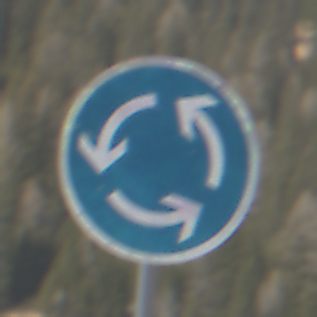
Verkehrszeichen: Kreisverkehr
Umgebung: Outdoor, Nature
Tageszeit: Midday
Wetter: PartlyCloudy
Licht: Natural
Jahreszeit: NotSpecified
Kontrast: HighContrast